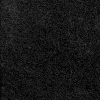
Atmospheric dust classification: dusty